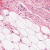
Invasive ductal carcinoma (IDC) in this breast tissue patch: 0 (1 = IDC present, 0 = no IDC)